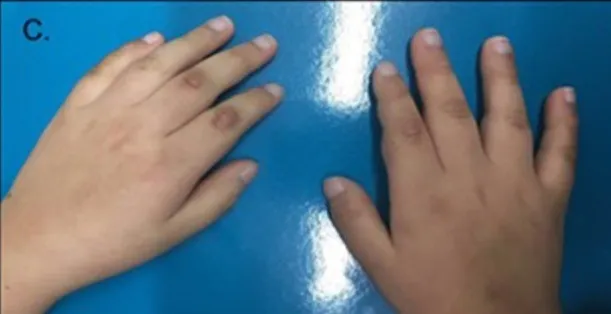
Phenotype of the patient. (C) Hands of the proband; note the short and thick fingers. The patient's parents provided written informed consent for the publication of his images.
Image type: medical_photograph (other_medical_photograph)